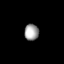
Tissue: lung
Cell type: Endothelial cells
Senescence score: 0.5504
Nuclear area (px): 233
Mean DAPI intensity: 157.266